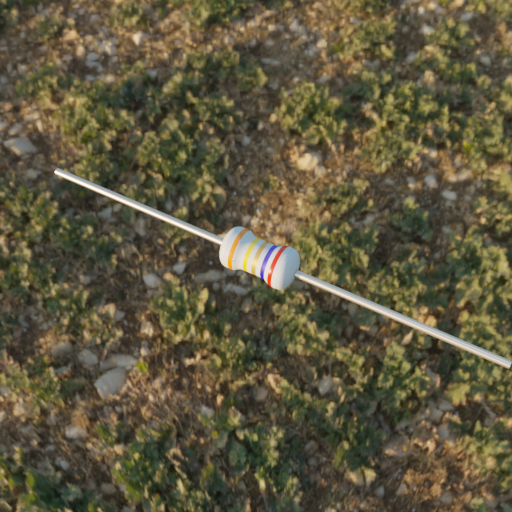
Resistor colour bands (in order): orange, yellow, gold, blue, red